Question: Through VMWare cloud services all I am given is a RedHat machine with a login that I can only ssh to it with a command like 'ssh root@10.123.34.4'
And my goal is to install Ruby,Rails on it.
Some Googling gave me this link: <URL>
so I copy-paste the command he has but this is the message I get:
What should I do at this point? Or if you have better ways on doing this even better.

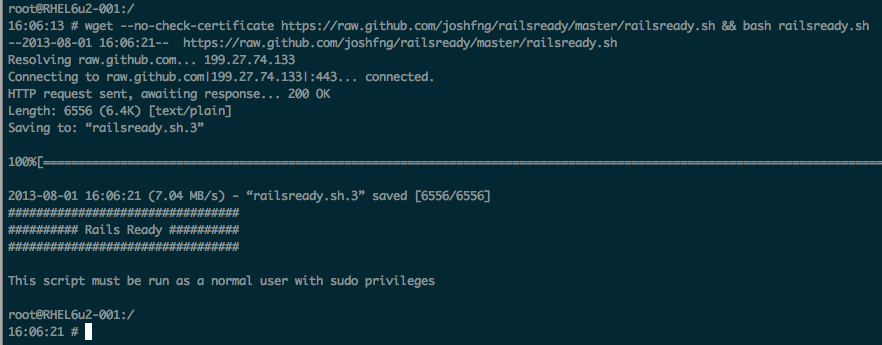
Answer: Use and it will be a matter of copy pasting a command and you are done.
<URL>
To install both Ruby and Rails: '\curl -L https://get.rvm.io | bash -s stable --rails'